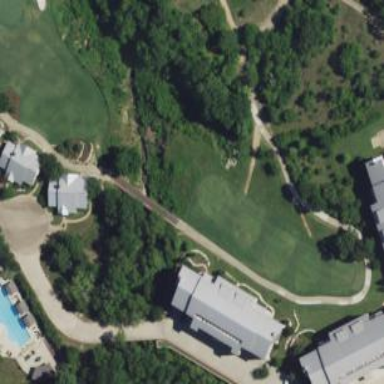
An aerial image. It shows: Area with grass used as rough in golf course.